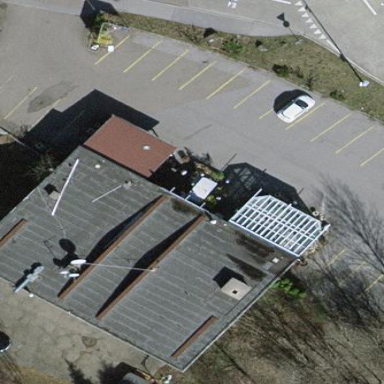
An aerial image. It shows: Restaurant in building.